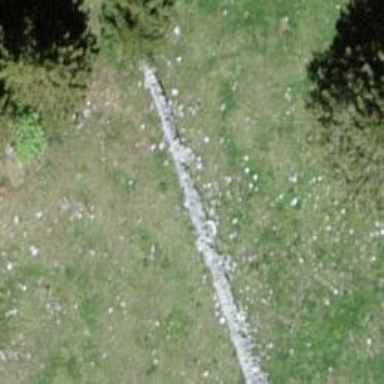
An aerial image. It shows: Wall is shown in the image.